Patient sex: F
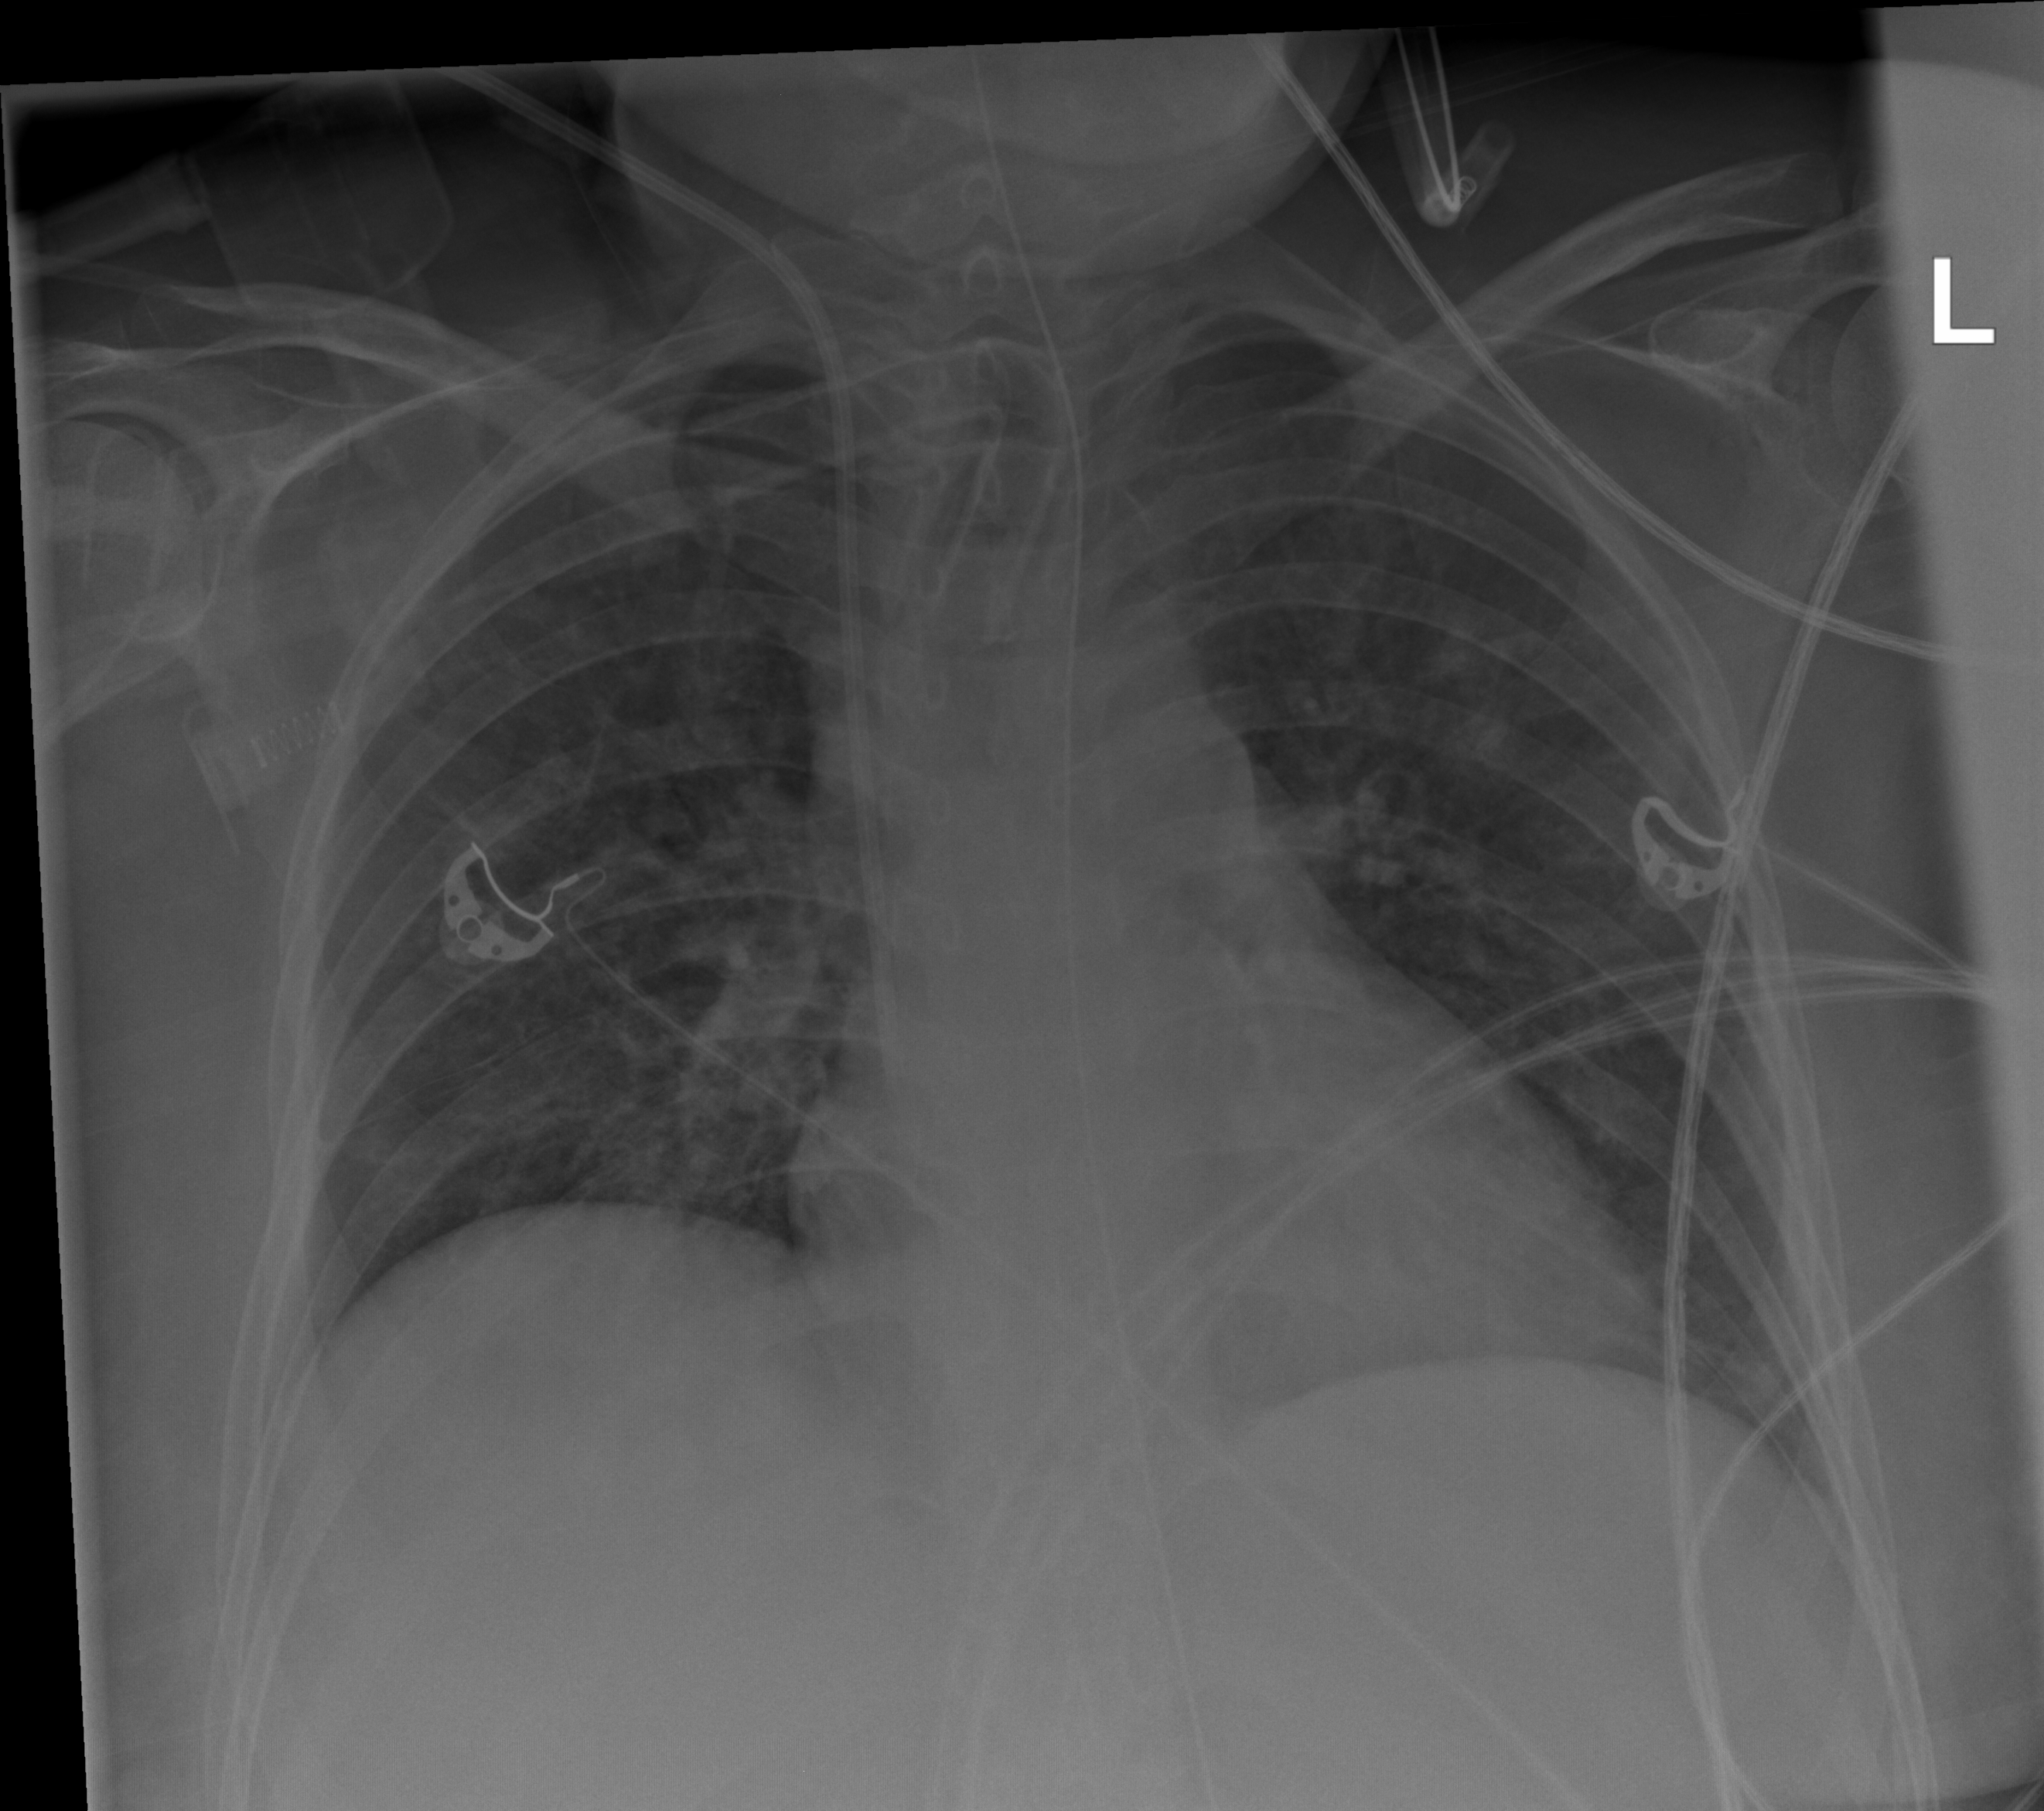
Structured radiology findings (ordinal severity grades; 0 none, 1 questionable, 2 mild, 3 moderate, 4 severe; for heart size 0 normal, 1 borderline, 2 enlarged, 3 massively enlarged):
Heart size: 0
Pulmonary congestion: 1
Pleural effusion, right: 0
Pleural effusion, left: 0
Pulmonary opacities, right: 0
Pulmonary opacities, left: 0
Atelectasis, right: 2
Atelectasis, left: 2